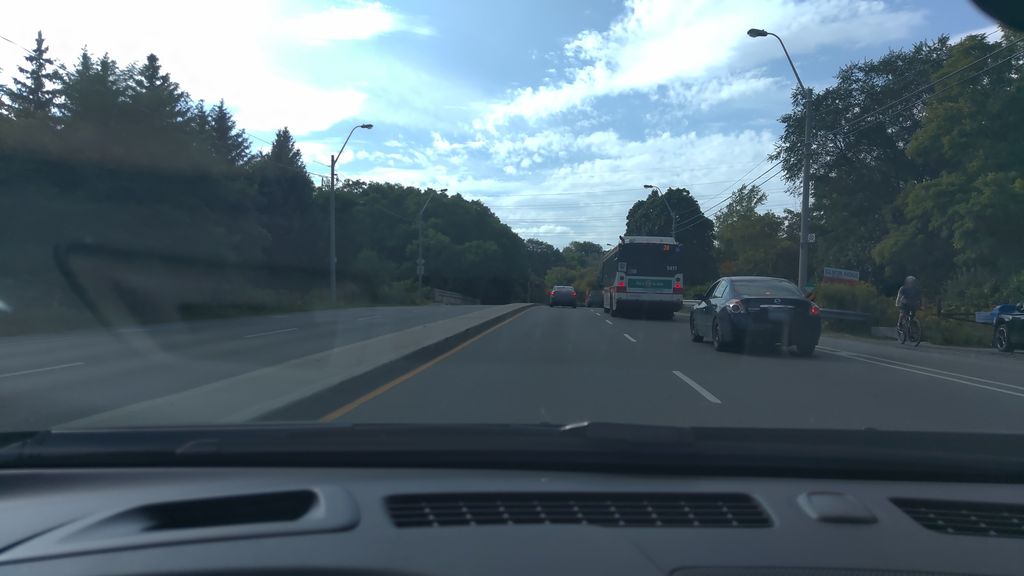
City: toronto